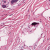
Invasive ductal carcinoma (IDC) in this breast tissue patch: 0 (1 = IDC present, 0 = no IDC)